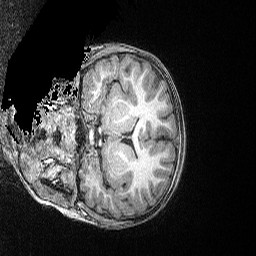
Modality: T1w
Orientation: coronal
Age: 84
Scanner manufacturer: siemens
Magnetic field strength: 3 T
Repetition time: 2.5 s
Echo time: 0.00347 s